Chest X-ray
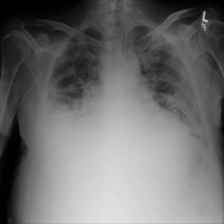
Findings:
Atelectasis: negative
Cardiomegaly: negative
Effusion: positive
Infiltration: negative
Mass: negative
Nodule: positive
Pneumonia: negative
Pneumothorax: negative
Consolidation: positive
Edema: negative
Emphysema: negative
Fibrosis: negative
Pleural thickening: negative
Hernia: negative